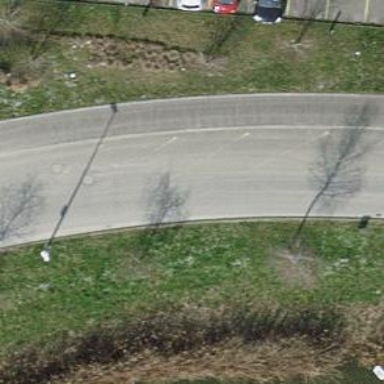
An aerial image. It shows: Unclassified road with asphalt surface.